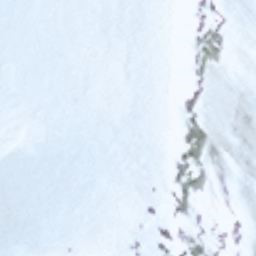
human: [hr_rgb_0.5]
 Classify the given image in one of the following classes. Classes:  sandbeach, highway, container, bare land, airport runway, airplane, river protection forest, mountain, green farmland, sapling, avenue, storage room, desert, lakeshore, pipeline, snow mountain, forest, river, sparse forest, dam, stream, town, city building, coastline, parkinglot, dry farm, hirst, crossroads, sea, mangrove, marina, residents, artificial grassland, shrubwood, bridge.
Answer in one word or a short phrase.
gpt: snow mountain